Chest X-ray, PA view. Patient: 52 years old, sex F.
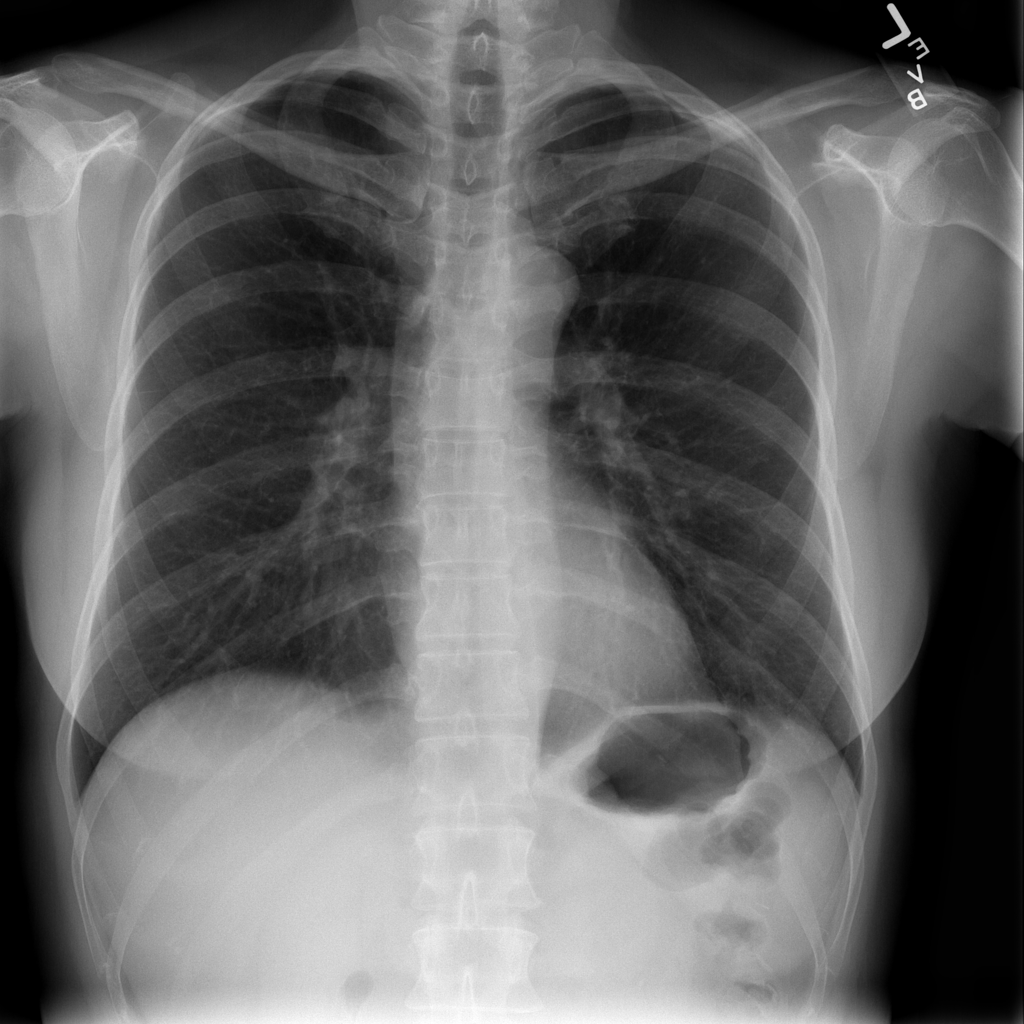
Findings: No Finding